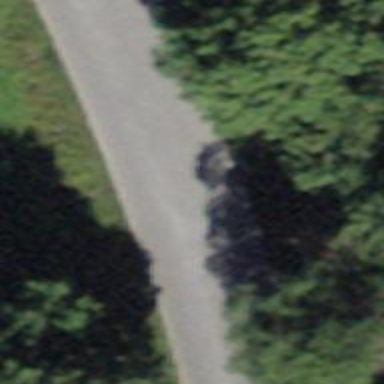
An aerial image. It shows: Unclassified road with asphalt surface.